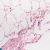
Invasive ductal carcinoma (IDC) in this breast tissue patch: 0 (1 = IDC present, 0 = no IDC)